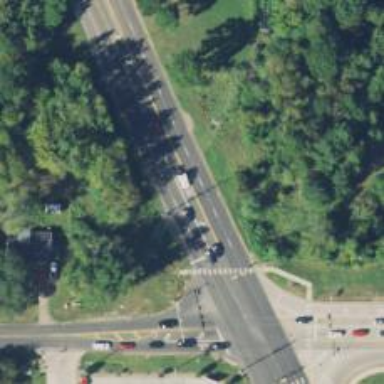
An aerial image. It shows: Asphalt road designated as trunk highway.